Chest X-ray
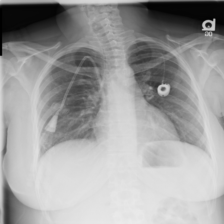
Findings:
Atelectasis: negative
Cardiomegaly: negative
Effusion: negative
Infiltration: negative
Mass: negative
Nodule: negative
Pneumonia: negative
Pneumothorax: negative
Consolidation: negative
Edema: negative
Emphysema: negative
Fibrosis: negative
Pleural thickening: negative
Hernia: negative